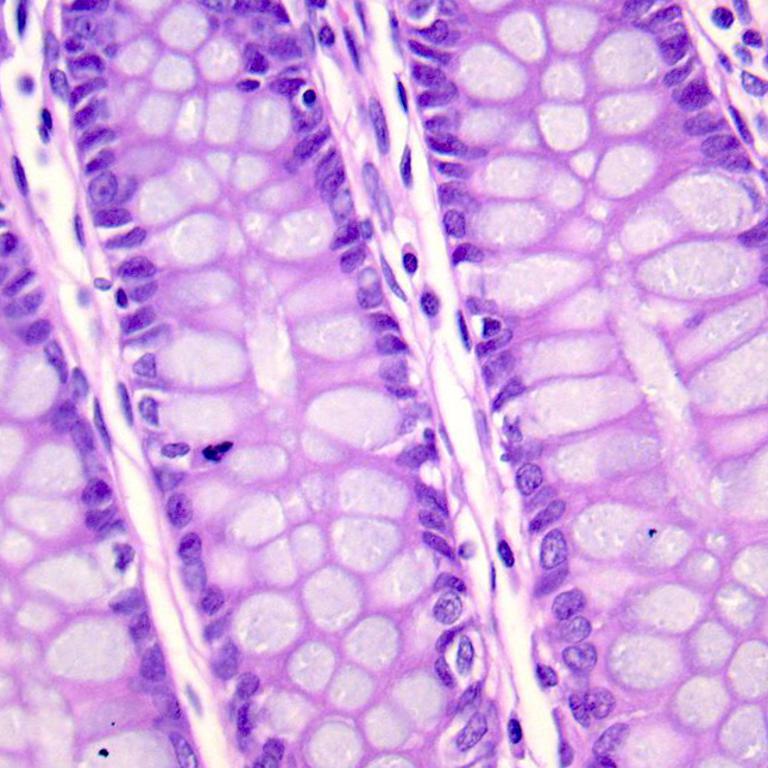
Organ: colon
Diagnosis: benign